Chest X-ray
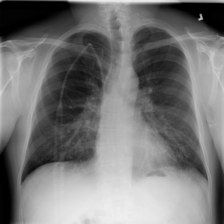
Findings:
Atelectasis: negative
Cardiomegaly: negative
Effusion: negative
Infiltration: negative
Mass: negative
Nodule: negative
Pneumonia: negative
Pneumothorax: negative
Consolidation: positive
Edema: negative
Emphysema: negative
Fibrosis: negative
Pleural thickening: negative
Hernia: negative